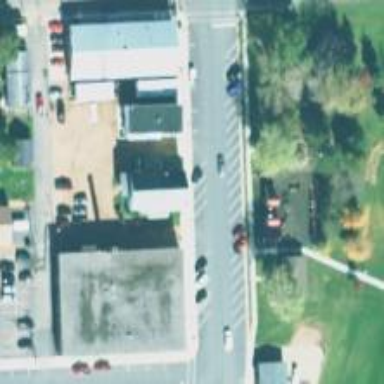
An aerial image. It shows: Post office.